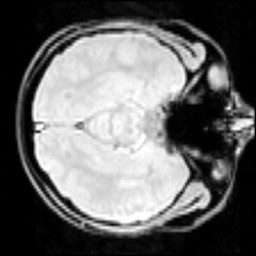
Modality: inplaneT1
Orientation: axial
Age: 24
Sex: male